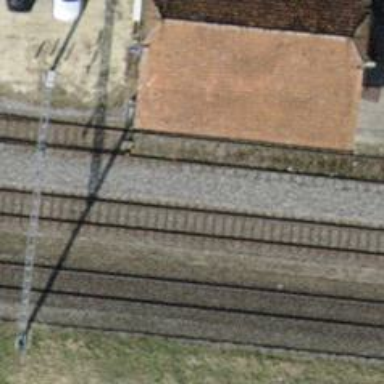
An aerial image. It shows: Single-track railway siding with electrified contact lines.